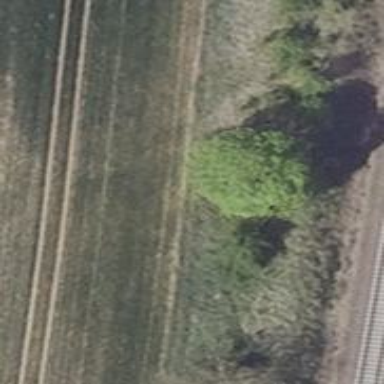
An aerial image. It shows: Deciduous tree with broadleaved leaves.